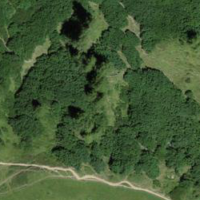
EUNIS habitat code: 44
Species observed at this site:
Erebia medusa
Pyrgus serratulae